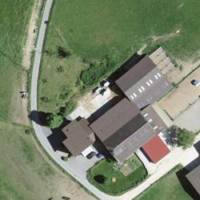
EUNIS habitat code: 55
Species observed at this site:
Bromus hordeaceus